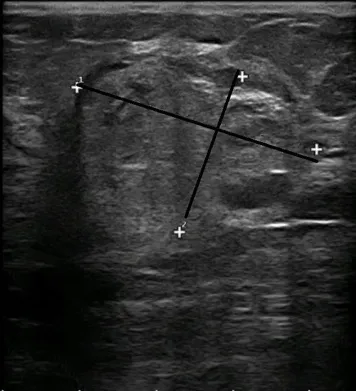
On sonographic imaging the lesion had smooth contours and was hypoechogenic with large hyperechoic components in between.
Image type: radiology (ultrasound)